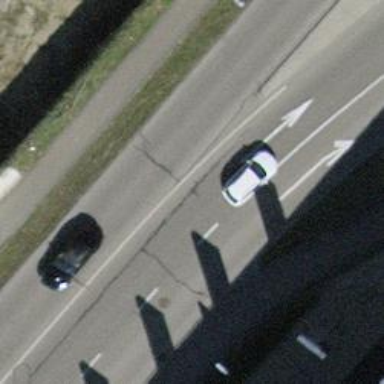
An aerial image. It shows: Primary highway with separate asphalt sidewalk.